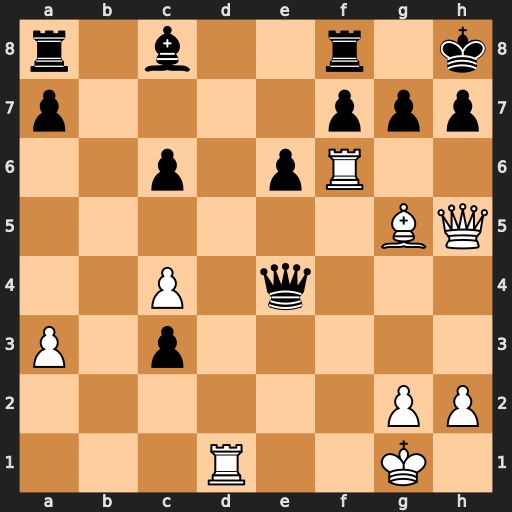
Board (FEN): r1b2r1k/p4ppp/2p1pR2/6BQ/2P1q3/P1p5/6PP/3R2K1
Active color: w
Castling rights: -
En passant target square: -
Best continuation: Qxf7 Qe1+ Rxe1 Rxf7 Rxf7